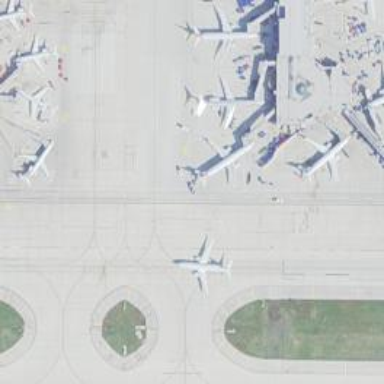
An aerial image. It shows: Image of taxiway at airport.